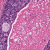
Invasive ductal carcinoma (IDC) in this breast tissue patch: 0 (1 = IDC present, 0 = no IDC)